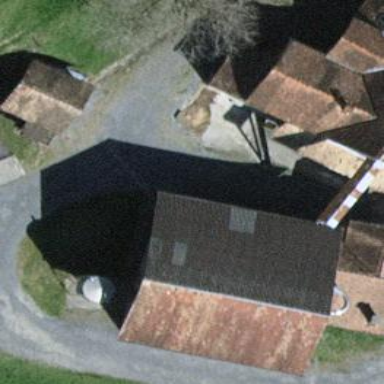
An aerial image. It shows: Barn.